Question: I want to create a layout like the below picture. How can I set the drop-down like this with cancel option. I am using spinner to show the drop-down but cannot set the layout like this.

Can anyone help me to create a drop-down like this. I also want to create an expand button for a list item which will open the content in a new page. My aim is to set all the available settings in a single page.
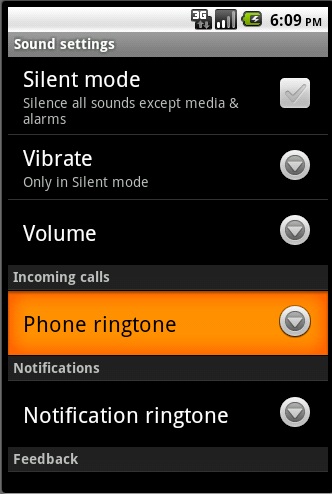
Answer: Then use 'PreferenceActivity'. In fact, that's a standard preference screen.
- <URL>
You can take a look at the API Demo app which is in the Android SDK. There you can learn how to create this kind of screens (either from XML or code). It has many advantages... for instance, you won't have to worry about persisting the settings... the OS will do that for you.